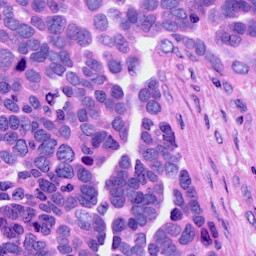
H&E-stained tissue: Ovarian